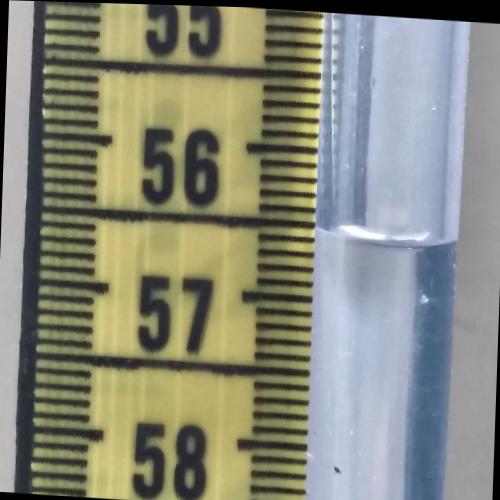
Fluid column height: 56.5 cm